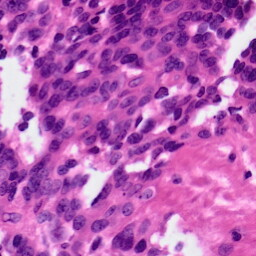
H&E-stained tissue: Ovarian